The image shows the envelope spectrum of a rolling-element bearing's vibration signal, with the characteristic fault frequencies (BPFO outer race, BPFI inner race, BSF ball, FTF cage) marked as reference lines. Diagnose the bearing from this image, choosing from: normal, inner_race, outer_race, ball.
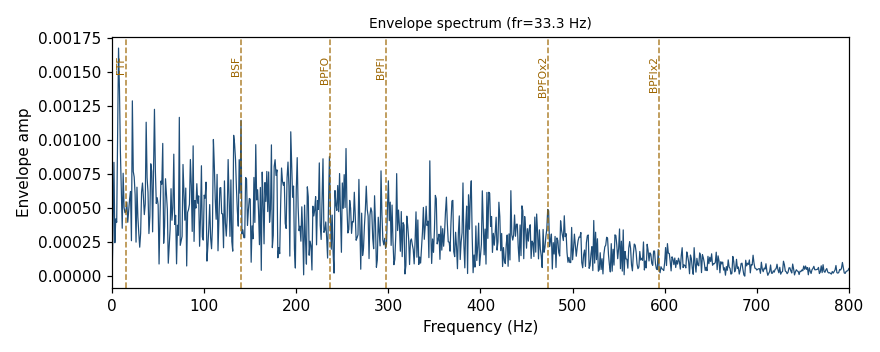
Answer: normal